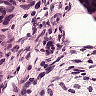
Metastatic tissue present: yes